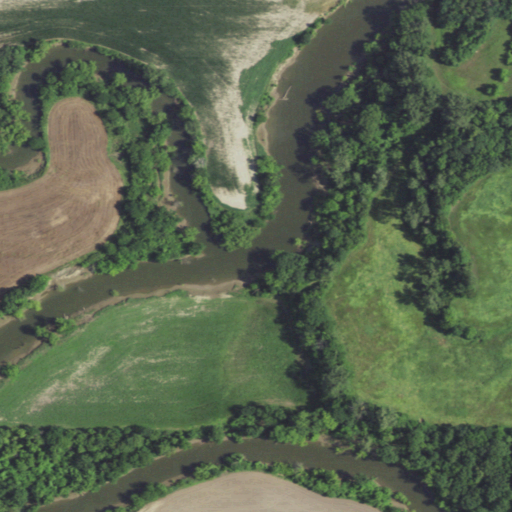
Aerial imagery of valley in Kansas named Salt Creek Valley containing deciduous forest, pasture, cultivated crops, herbaceous wetlands, grassland, woody wetlands, and open development